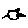
Label: cat